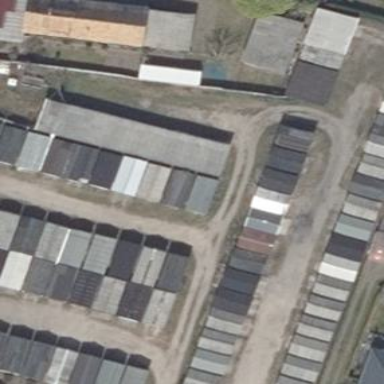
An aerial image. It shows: Group of garages.